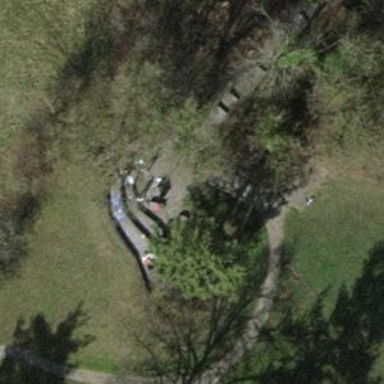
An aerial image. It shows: Brown bench.